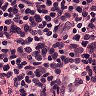
Metastatic tissue present: no